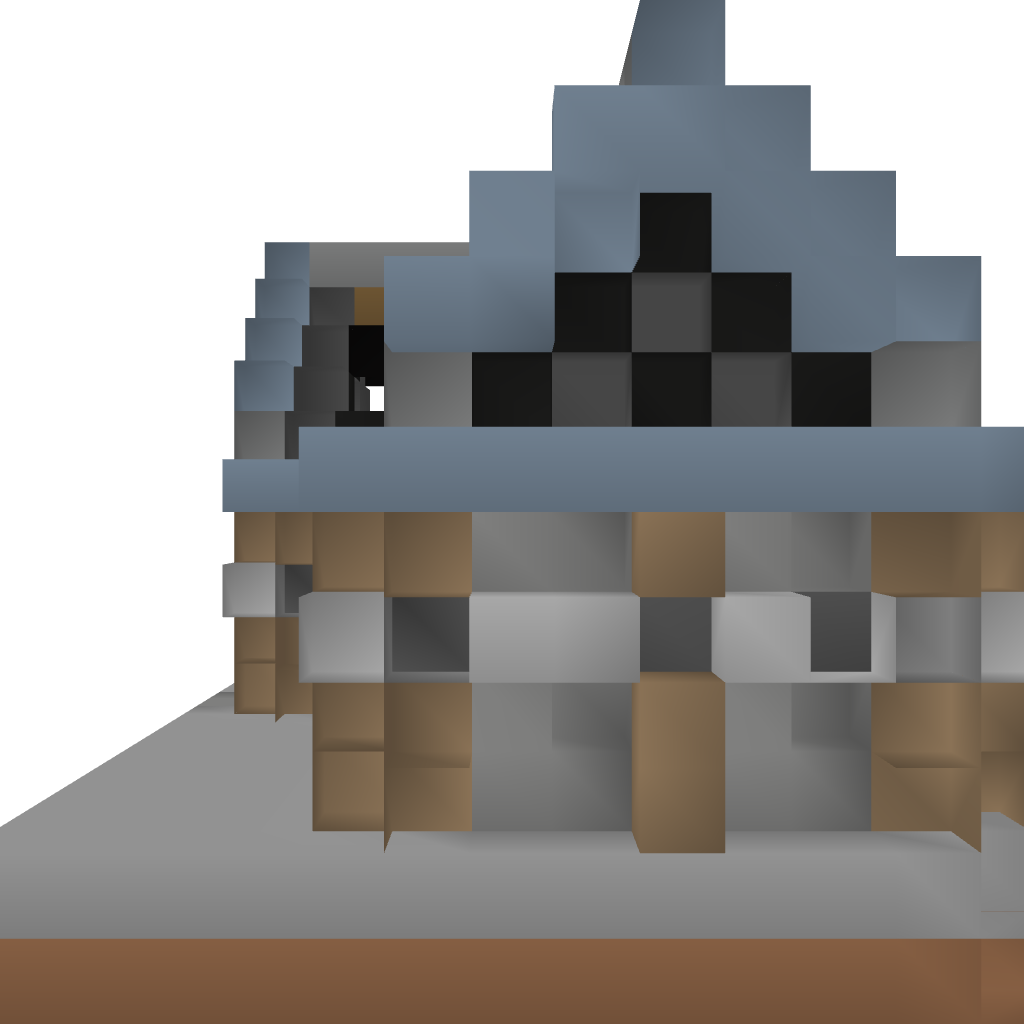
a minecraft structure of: Survival Barnhouse